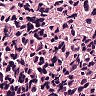
Metastatic tissue present: yes